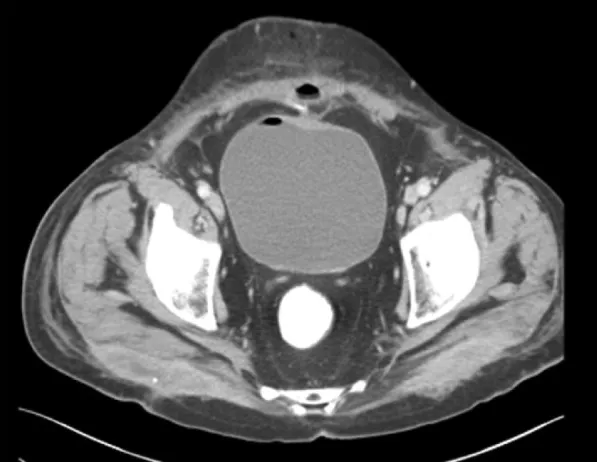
Abdominal CT with IV and oral contrast showed air pocket in bladder and ileo-cutaneous fistula.
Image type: radiology (ct)